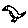
Label: bird